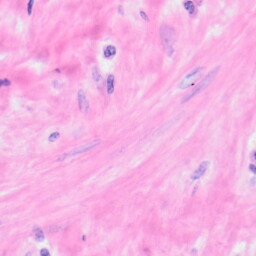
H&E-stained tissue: Kidney